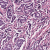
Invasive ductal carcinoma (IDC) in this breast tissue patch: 1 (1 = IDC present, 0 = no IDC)